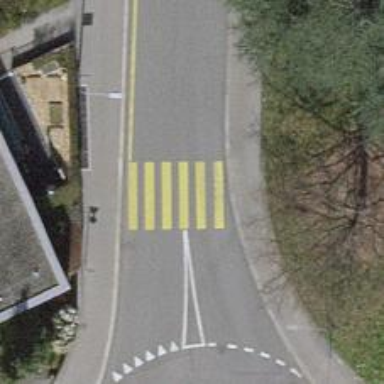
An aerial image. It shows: Marked crossing on asphalt footway.